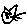
Label: cat